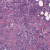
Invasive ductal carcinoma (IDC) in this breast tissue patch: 1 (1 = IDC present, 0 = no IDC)